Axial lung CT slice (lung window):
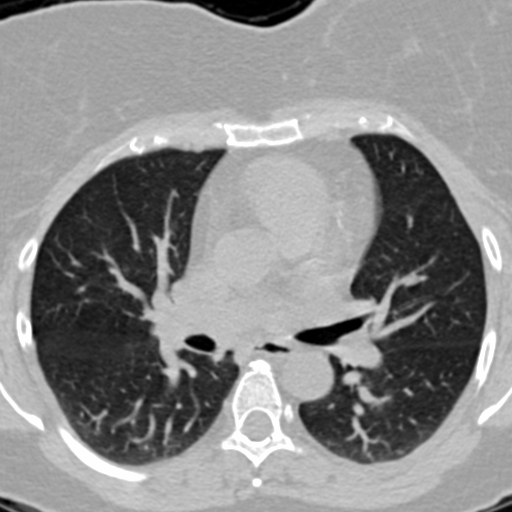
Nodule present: no